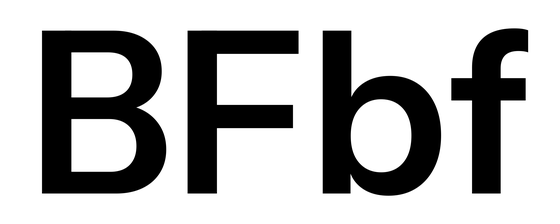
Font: InstrumentSans_SemiBold